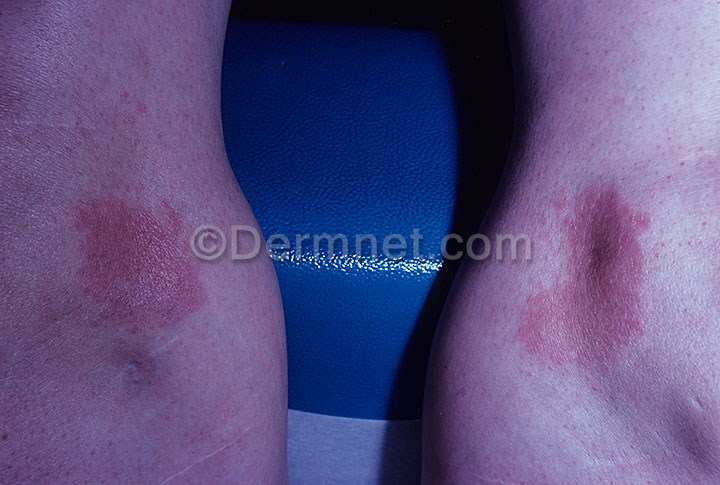
Disease: Systemic Disease